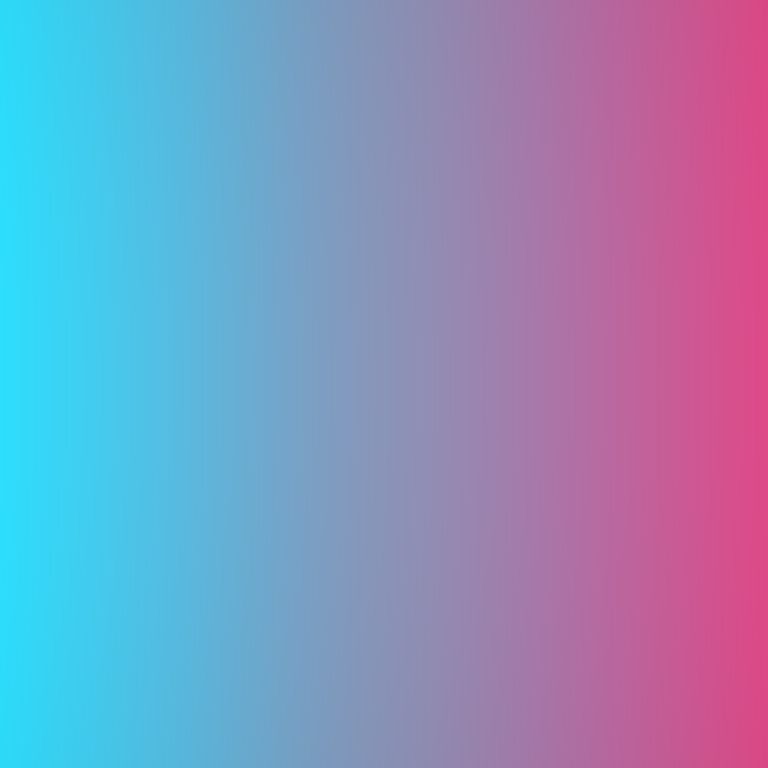
Abstract light effect, smooth gradient from cyan to magenta, calm atmosphere, soft blend, no room, no furniture, no objects.